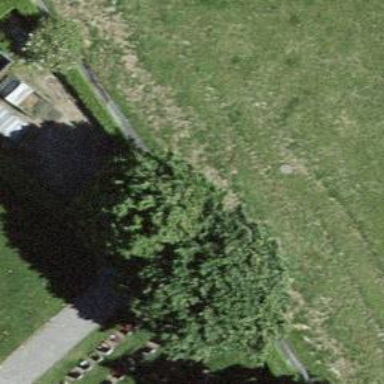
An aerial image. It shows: Stele war memorial with historic significance.